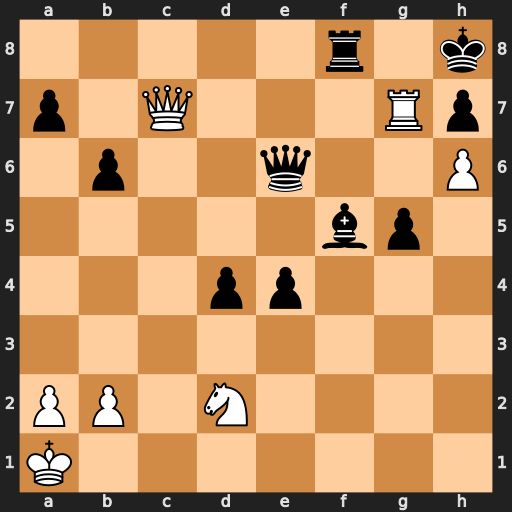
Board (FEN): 5r1k/p1Q3Rp/1p2q2P/5bp1/3pp3/8/PP1N4/K7
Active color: w
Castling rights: -
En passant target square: -
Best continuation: Rxh7+ Bxh7 Qg7#